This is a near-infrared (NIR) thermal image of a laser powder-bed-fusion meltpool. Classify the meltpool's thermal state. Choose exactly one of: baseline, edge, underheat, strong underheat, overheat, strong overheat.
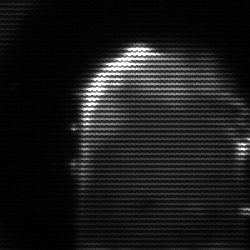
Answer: baseline